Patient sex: M
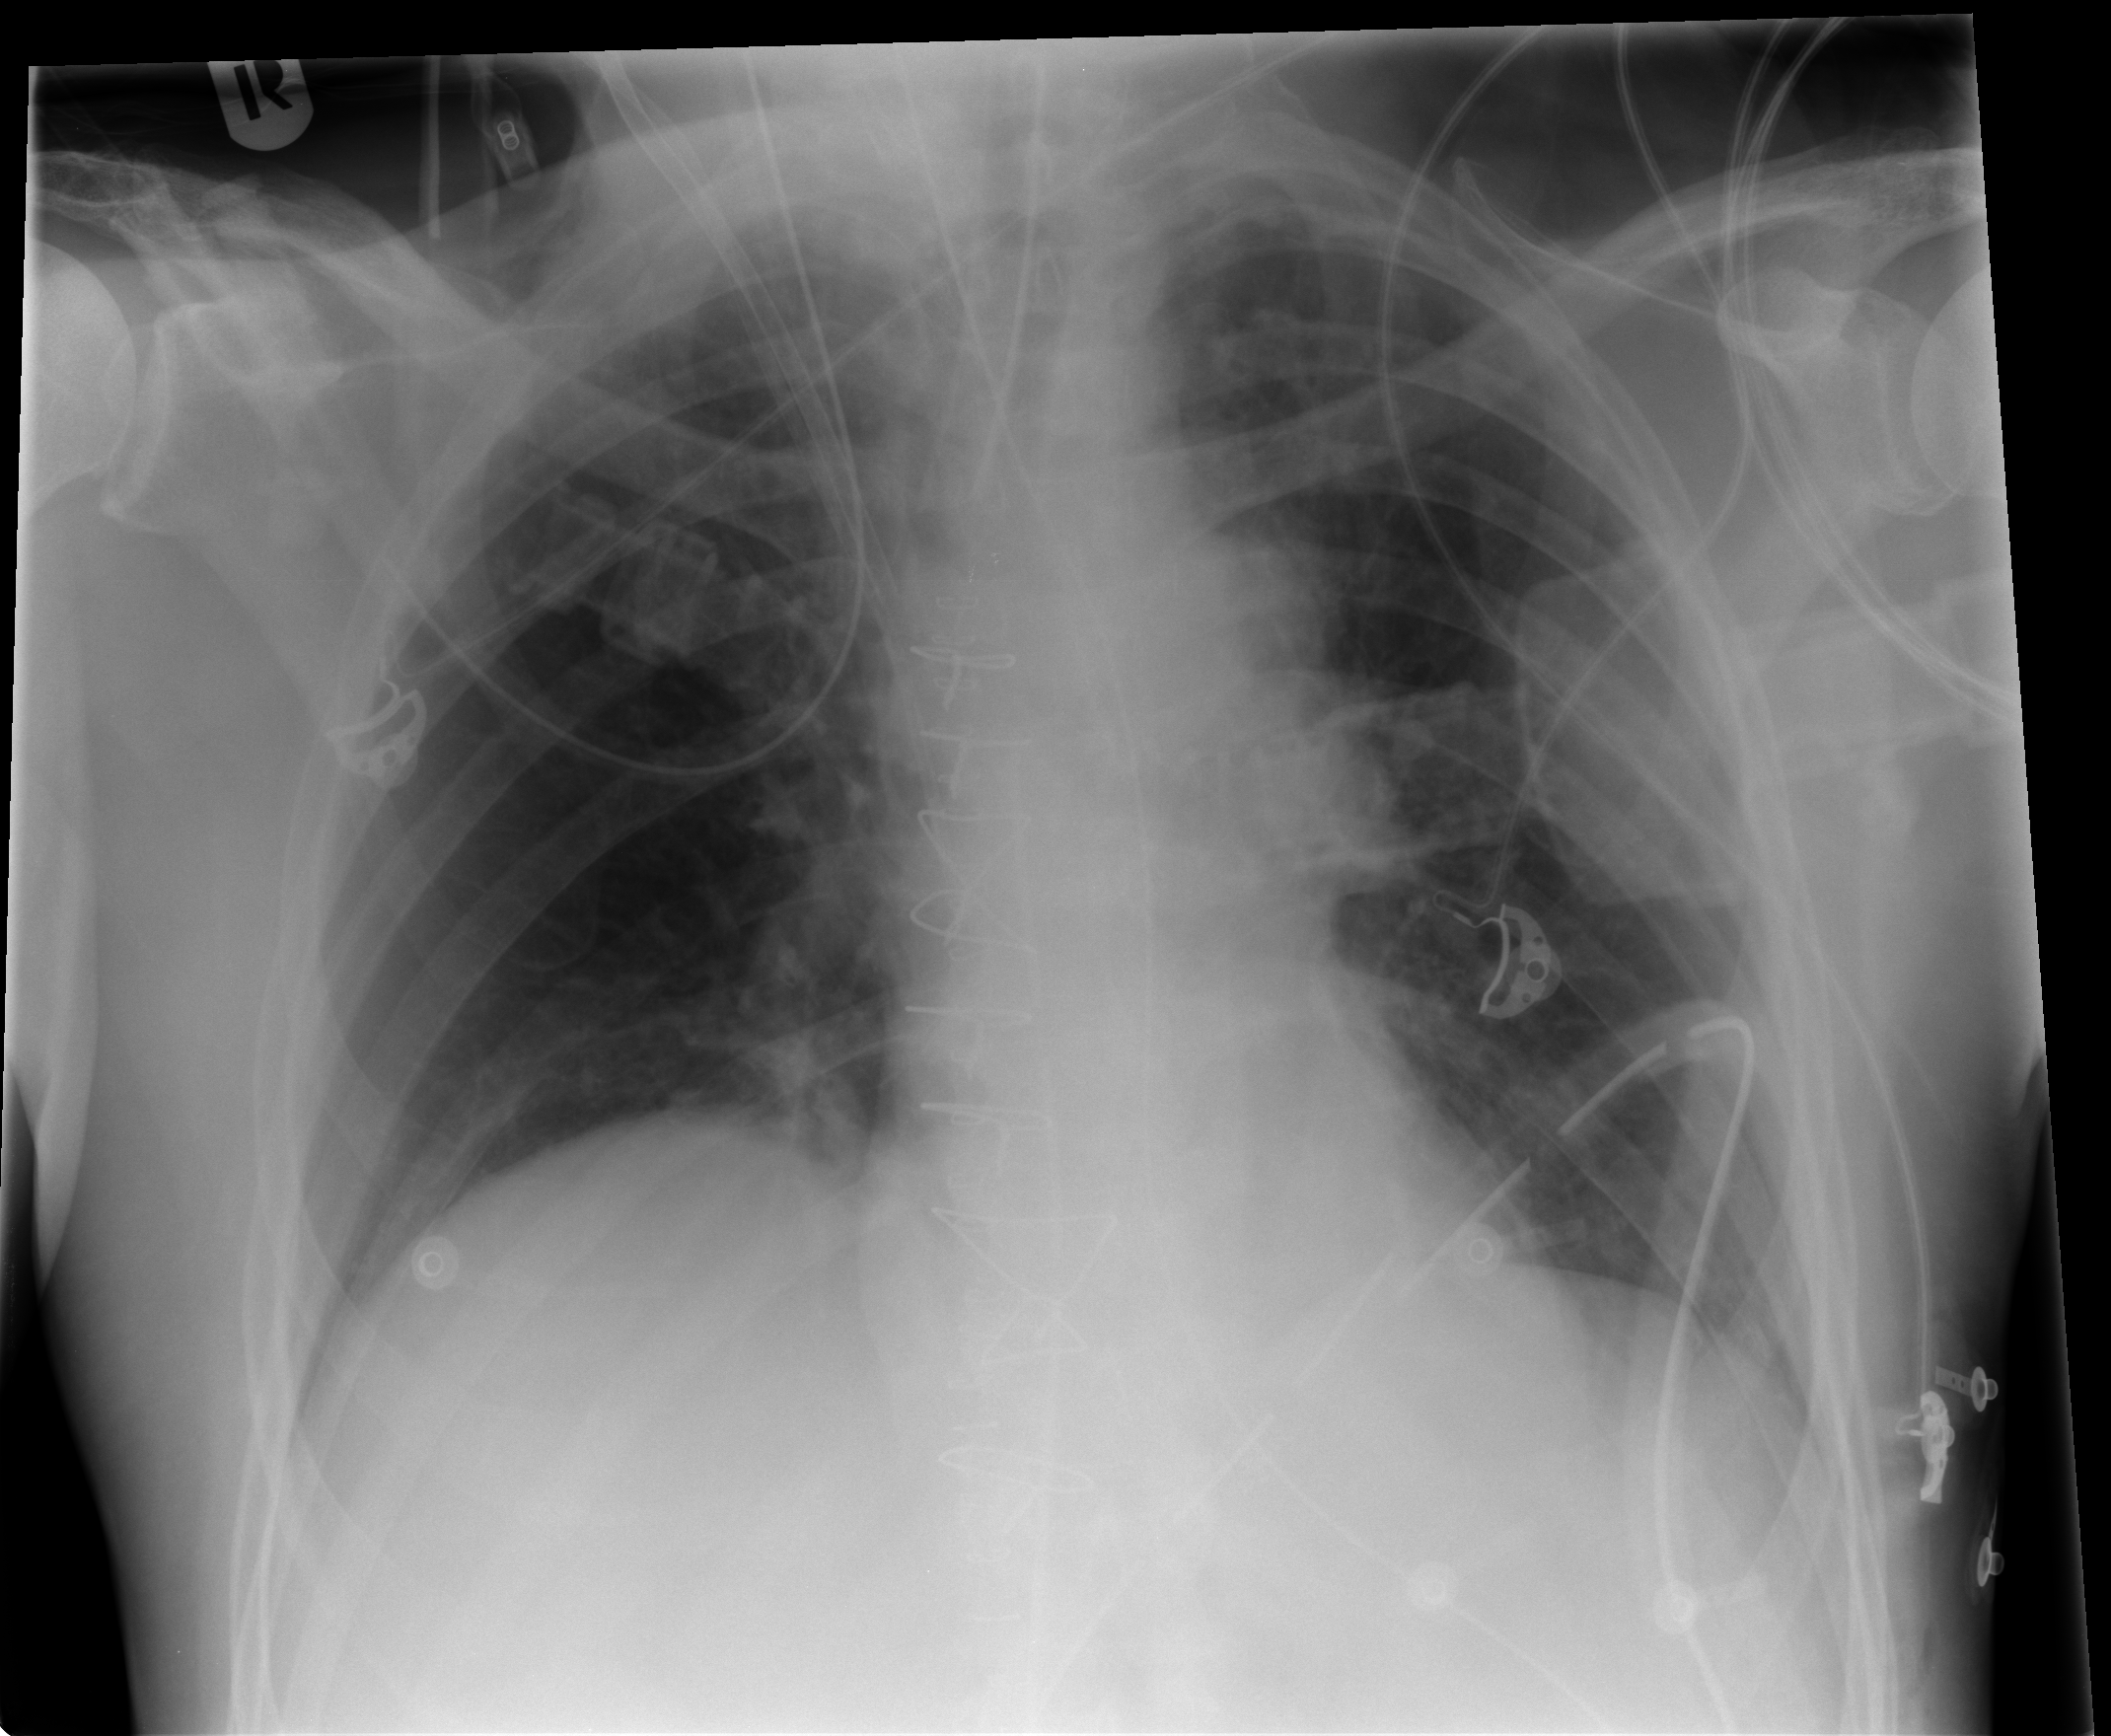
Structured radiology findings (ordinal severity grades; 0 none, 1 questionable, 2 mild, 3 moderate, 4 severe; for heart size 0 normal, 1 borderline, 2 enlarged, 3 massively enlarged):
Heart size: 0
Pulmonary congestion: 0
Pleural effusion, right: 0
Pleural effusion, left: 0
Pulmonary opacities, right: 0
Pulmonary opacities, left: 0
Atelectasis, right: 2
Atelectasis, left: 2